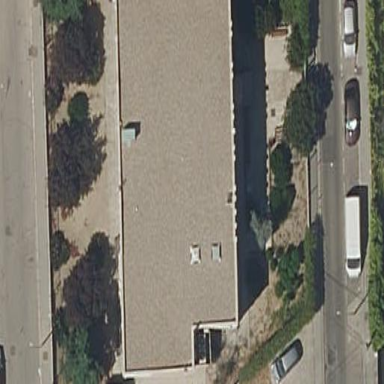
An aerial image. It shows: Community center.